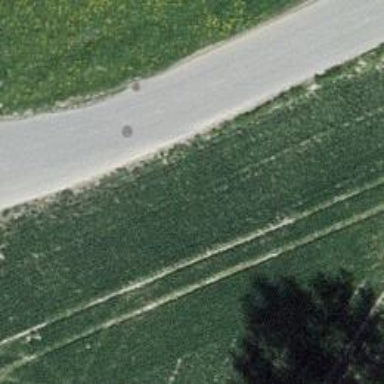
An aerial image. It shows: Unclassified road.